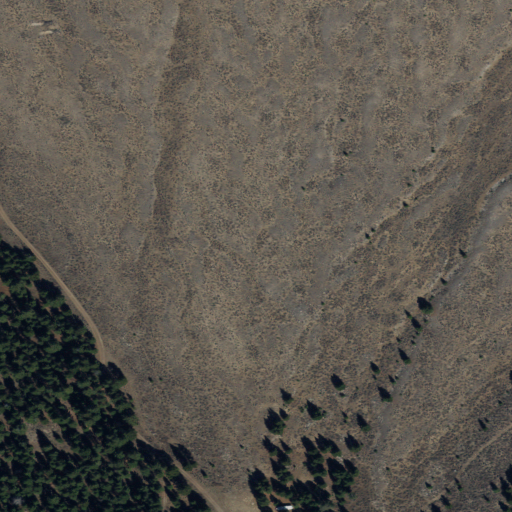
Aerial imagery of valley in Idaho named Long Canyon containing shrub and evergreen forest